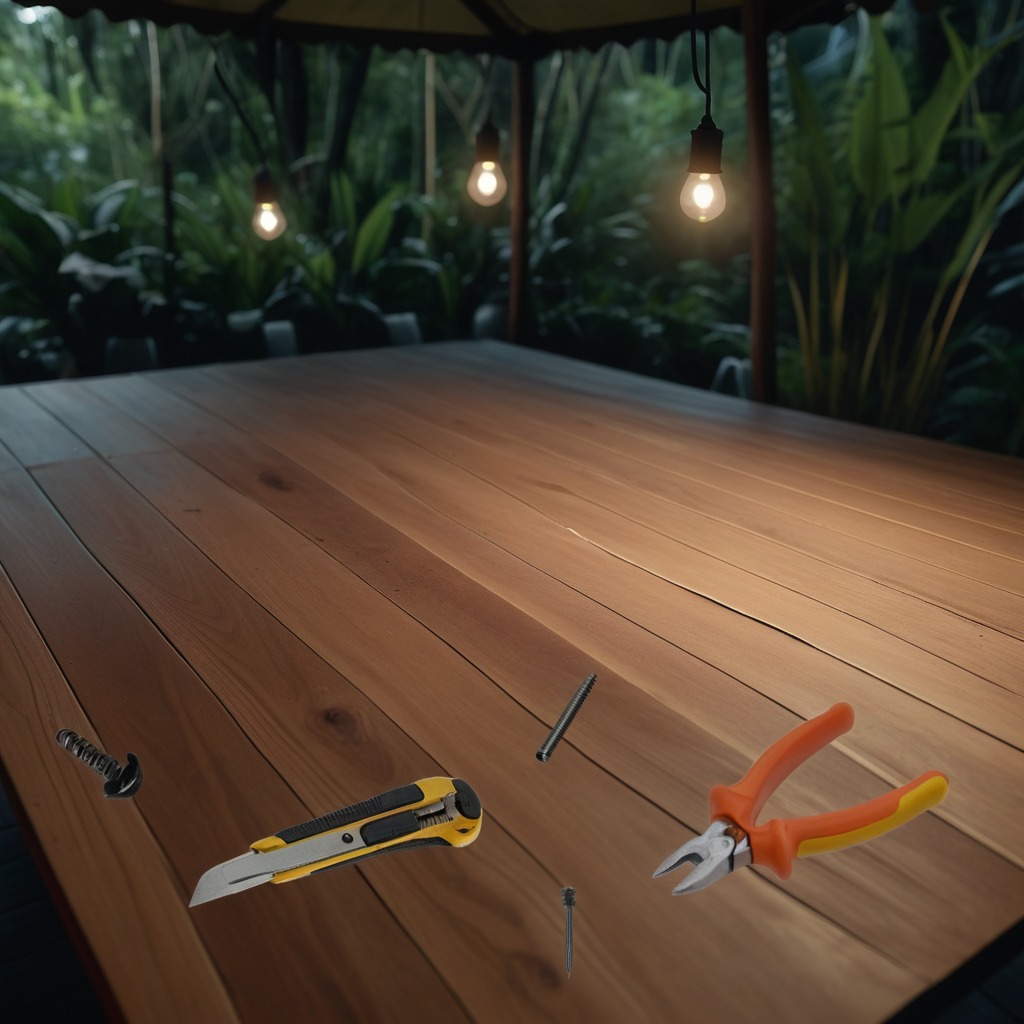
A utility knife, a metal machine screw, an iron nail, a pair of pliers, and a coiled metal spring are lying on the wooden table.